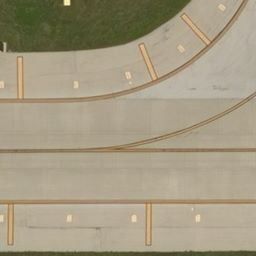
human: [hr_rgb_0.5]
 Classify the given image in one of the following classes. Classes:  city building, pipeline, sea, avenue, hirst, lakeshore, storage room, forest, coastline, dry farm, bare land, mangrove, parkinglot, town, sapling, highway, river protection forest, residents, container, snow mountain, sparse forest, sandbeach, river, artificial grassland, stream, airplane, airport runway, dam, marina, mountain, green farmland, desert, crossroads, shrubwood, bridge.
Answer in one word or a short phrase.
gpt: airport runway